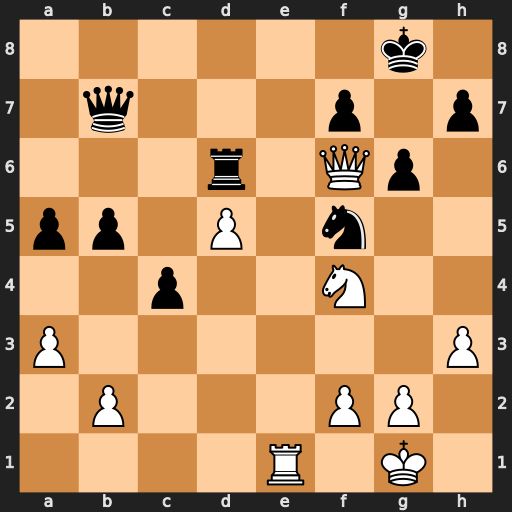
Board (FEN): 6k1/1q3p1p/3r1Qp1/pp1P1n2/2p2N2/P6P/1P3PP1/4R1K1
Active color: w
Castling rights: -
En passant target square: -
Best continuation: Re8#